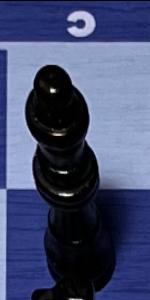
Label: Queen_Black